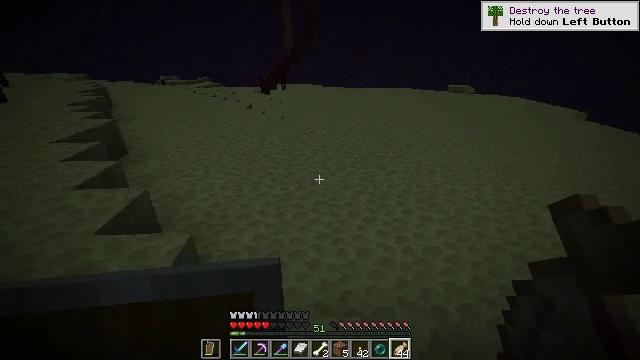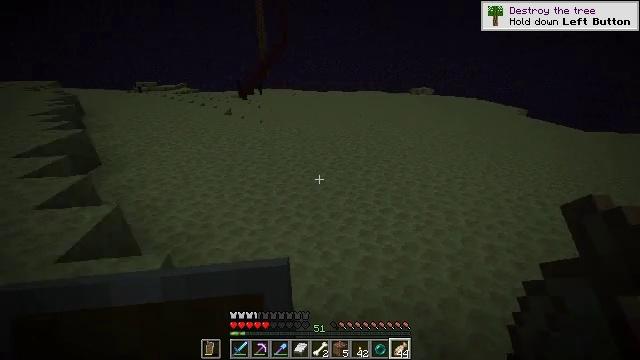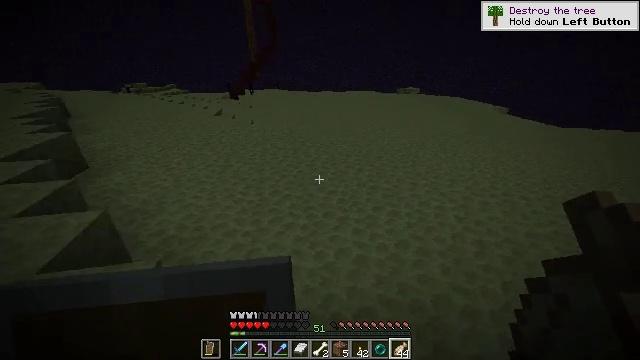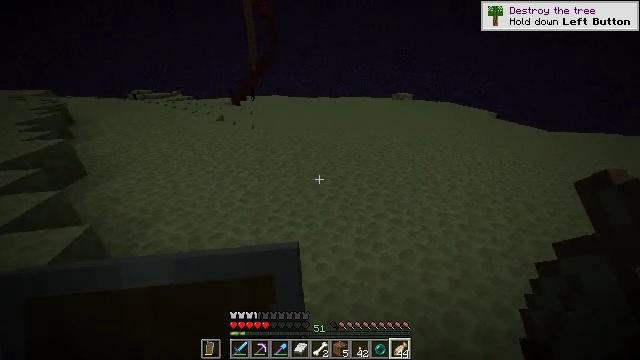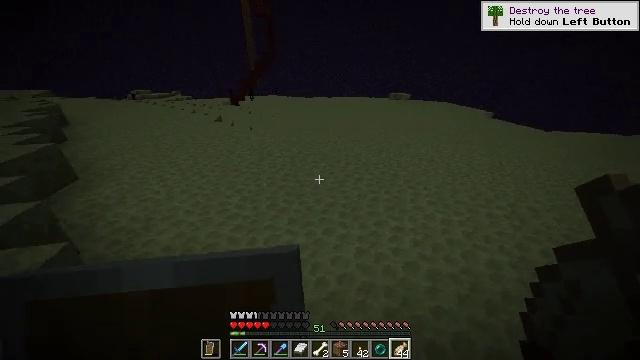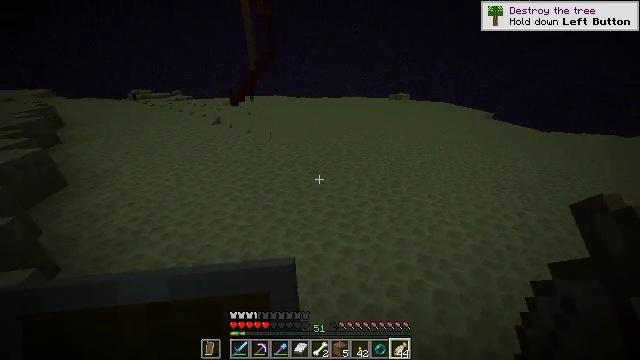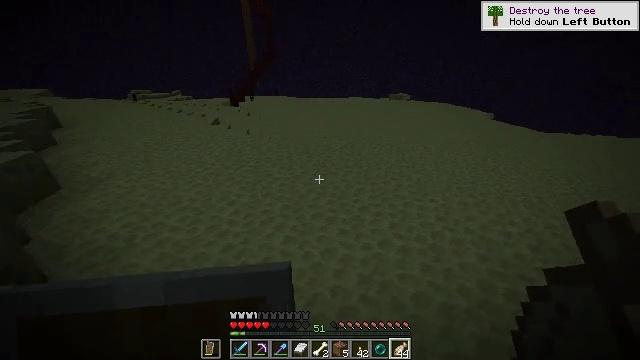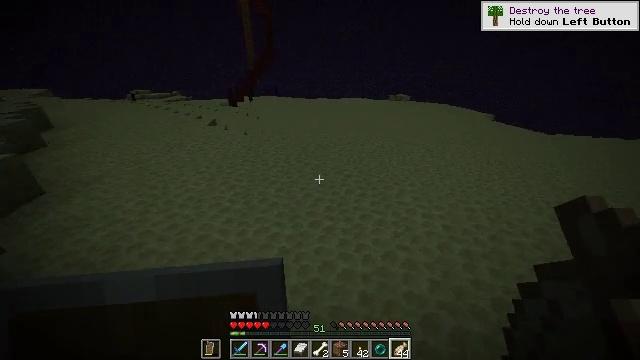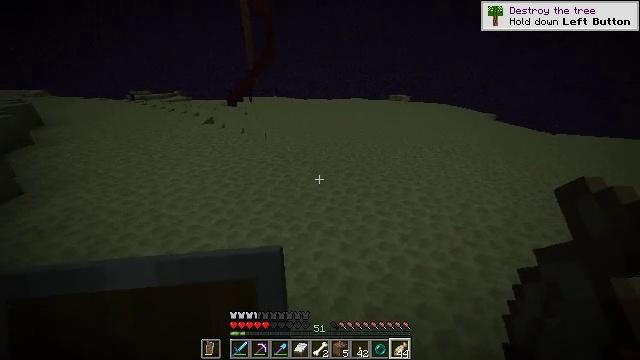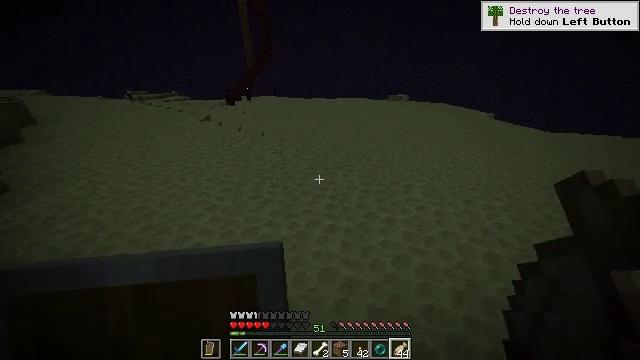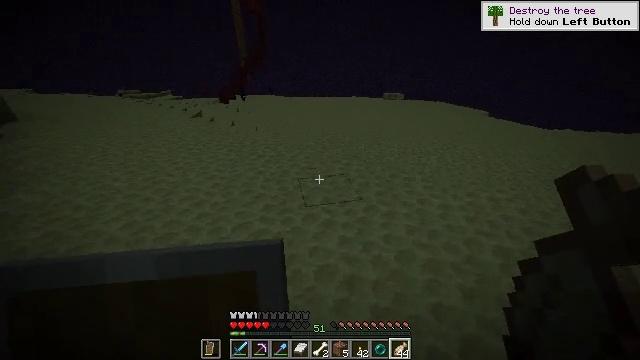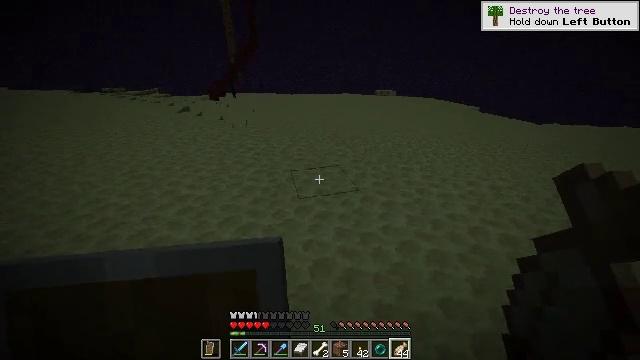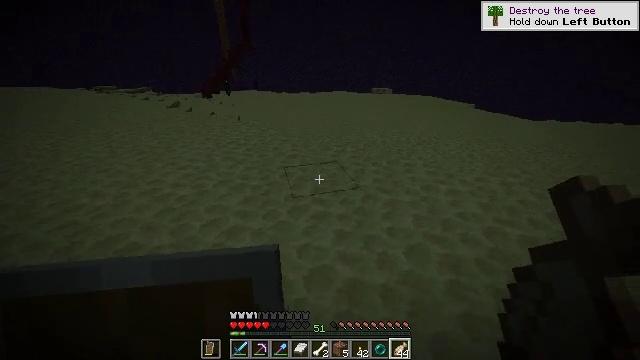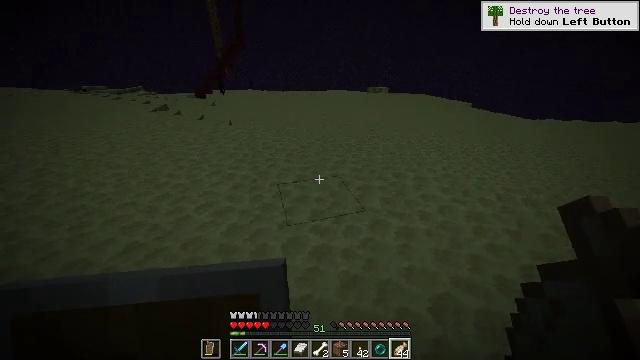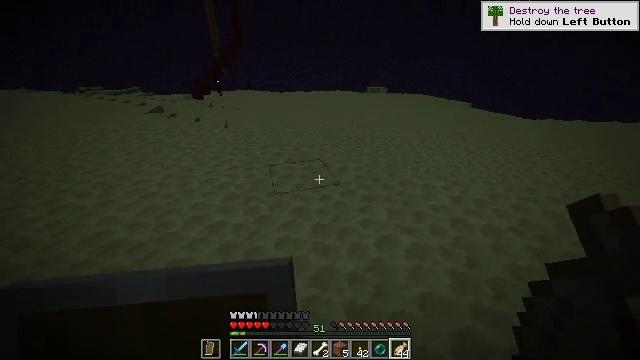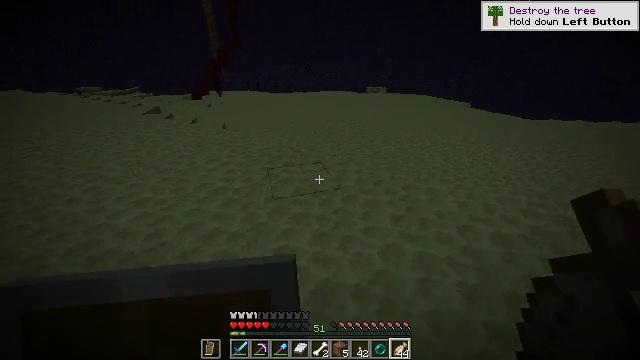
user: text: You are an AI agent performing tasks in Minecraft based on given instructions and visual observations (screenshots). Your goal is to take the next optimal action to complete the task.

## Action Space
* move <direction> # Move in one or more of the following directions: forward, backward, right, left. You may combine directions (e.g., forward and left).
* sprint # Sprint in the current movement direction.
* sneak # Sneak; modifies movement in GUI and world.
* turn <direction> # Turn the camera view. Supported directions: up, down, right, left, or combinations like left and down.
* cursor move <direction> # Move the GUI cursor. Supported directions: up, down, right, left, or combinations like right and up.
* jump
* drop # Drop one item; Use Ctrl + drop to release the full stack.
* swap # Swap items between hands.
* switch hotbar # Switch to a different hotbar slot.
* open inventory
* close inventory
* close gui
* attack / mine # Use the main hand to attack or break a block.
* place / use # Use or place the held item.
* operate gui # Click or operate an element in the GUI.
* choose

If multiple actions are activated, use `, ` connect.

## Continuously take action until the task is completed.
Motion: motion action
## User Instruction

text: Break some end stone blocks.
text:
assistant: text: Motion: move forward, turn right
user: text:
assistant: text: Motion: move forward, turn right
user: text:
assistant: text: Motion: move forward
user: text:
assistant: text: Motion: move forward
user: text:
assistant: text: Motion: move forward
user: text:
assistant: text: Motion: move forward
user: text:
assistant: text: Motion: move forward
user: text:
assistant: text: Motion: move forward
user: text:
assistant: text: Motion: move forward
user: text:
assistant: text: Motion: move forward, turn right
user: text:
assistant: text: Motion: move forward, turn right
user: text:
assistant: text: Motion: move forward, turn right
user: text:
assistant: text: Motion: move forward, turn right
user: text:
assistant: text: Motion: move forward
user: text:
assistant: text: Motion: move forward
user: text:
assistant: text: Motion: move forward
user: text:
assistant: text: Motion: move forward
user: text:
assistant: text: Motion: move forward
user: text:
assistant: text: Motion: move forward
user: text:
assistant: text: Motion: move forward
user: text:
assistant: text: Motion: move forward, turn left
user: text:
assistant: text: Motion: move forward, turn left
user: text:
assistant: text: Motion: move forward, turn left and up
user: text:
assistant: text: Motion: move forward, turn left and up
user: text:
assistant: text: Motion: move forward, turn left
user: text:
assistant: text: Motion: move forward
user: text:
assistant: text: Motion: move forward
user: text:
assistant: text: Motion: move forward
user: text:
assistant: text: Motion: move forward
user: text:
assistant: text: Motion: move forward